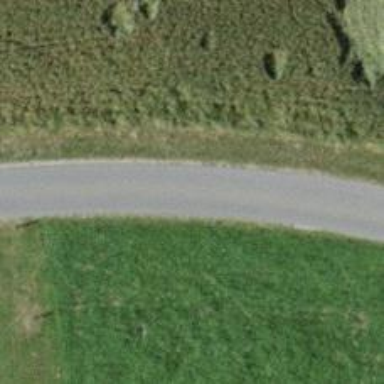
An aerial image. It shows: Unclassified road.